Question: I have a query that shows the amount of shipments per hour, per carrier. I have it cased by hour, but it is showing zero's until the previous hour is complete before reporting data for next hour. Essentially, would like to read left to right, and have NULL if carrier didn't have shipment during that hour.
Code:
'''
select router_destination_code,
count(case when to_char(app_last_updated_date_utc, 'HH24') = '00' then router_destination_code else NULL end) as "Hour 1",
count(case when to_char(app_last_updated_date_utc, 'HH24') = '01' then router_destination_code else NULL end) as "Hour 2",
count(case when to_char(app_last_updated_date_utc, 'HH24') = '02' then router_destination_code else NULL end) as "Hour 3",
count(case when to_char(app_last_updated_date_utc, 'HH24') = '03' then router_destination_code else NULL end) as "Hour 4",
count(case when to_char(app_last_updated_date_utc, 'HH24') = '04' then router_destination_code else NULL end) as "Hour 5",
count(case when to_char(app_last_updated_date_utc, 'HH24') = '05' then router_destination_code else NULL end) as "Hour 6"
from booker.routing_container_history
where
app_last_updated_by_module in ('ManualSlam', 'slam')
and app_last_updated_date_utc between 'dec/07/2013 00:00:00' and 'dec/14/2013 00:00:00'
group by
router_destination_code,
case when to_char(app_last_updated_date_utc, 'HH24') = '00' then router_destination_code else NULL end,
case when to_char(app_last_updated_date_utc, 'HH24') = '01' then router_destination_code else NULL end,
case when to_char(app_last_updated_date_utc, 'HH24') = '02' then router_destination_code else NULL end,
case when to_char(app_last_updated_date_utc, 'HH24') = '03' then router_destination_code else NULL end,
case when to_char(app_last_updated_date_utc, 'HH24') = '04' then router_destination_code else NULL end,
case when to_char(app_last_updated_date_utc, 'HH24') = '05' then router_destination_code else NULL end
order by
case when to_char(app_last_updated_date_utc, 'HH24') = '00' then router_destination_code else NULL end,
case when to_char(app_last_updated_date_utc, 'HH24') = '01' then router_destination_code else NULL end,
case when to_char(app_last_updated_date_utc, 'HH24') = '02' then router_destination_code else NULL end,
case when to_char(app_last_updated_date_utc, 'HH24') = '03' then router_destination_code else NULL end,
case when to_char(app_last_updated_date_utc, 'HH24') = '04' then router_destination_code else NULL end,
case when to_char(app_last_updated_date_utc, 'HH24') = '05' then router_destination_code else NULL end,
count(Router_Destination_code) desc;
'''
Output:

'''
select router_destination_code,
sum(case when to_char(app_last_updated_date_utc, 'HH24') = '00' then 1 end) as "Hour 1",
sum(case when to_char(app_last_updated_date_utc, 'HH24') = '01' then 2 end) as "Hour 2",
sum(case when to_char(app_last_updated_date_utc, 'HH24') = '02' then 3 end) as "Hour 3",
sum(case when to_char(app_last_updated_date_utc, 'HH24') = '03' then 4 end) as "Hour 4",
sum(case when to_char(app_last_updated_date_utc, 'HH24') = '04' then 5 end) as "Hour 5",
sum(case when to_char(app_last_updated_date_utc, 'HH24') = '05' then 6 end) as "Hour 6"
from booker.routing_container_history
where
app_last_updated_by_module in ('ManualSlam', 'slam')
and app_last_updated_date_utc between 'dec/07/2013 00:00:00' and 'dec/14/2013 00:00:00'
group by
router_destination_code,
case when to_char(app_last_updated_date_utc, 'HH24') = '00' then 1 end,
case when to_char(app_last_updated_date_utc, 'HH24') = '01' then 2 end,
case when to_char(app_last_updated_date_utc, 'HH24') = '02' then 3 end,
case when to_char(app_last_updated_date_utc, 'HH24') = '03' then 4 end,
case when to_char(app_last_updated_date_utc, 'HH24') = '04' then 5 end,
case when to_char(app_last_updated_date_utc, 'HH24') = '05' then 6 end
order by
case when to_char(app_last_updated_date_utc, 'HH24') = '00' then 1 end,
case when to_char(app_last_updated_date_utc, 'HH24') = '01' then 2 end,
case when to_char(app_last_updated_date_utc, 'HH24') = '02' then 3 end,
case when to_char(app_last_updated_date_utc, 'HH24') = '03' then 4 end,
case when to_char(app_last_updated_date_utc, 'HH24') = '04' then 5 end,
case when to_char(app_last_updated_date_utc, 'HH24') = '05' then 6 end,
count(Router_Destination_code) desc;
'''
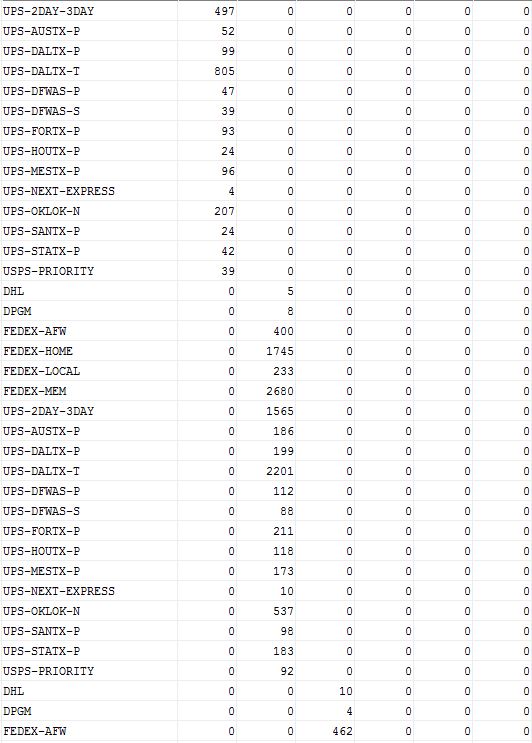
Answer: Instead of using 'count(. . .)' use 'sum(. . .)', as in:
'''
sum(case when to_char(app_last_updated_date_utc, 'HH24') = '00'
then 1 end) as "Hour 1"
'''
EDIT:
Just to be clear, the query should be:
'''
select router_destination_code,
sum(case when to_char(app_last_updated_date_utc, 'HH24') = '00' then 1 end) as "Hour 1",
sum(case when to_char(app_last_updated_date_utc, 'HH24') = '01' then 1 end) as "Hour 2",
sum(case when to_char(app_last_updated_date_utc, 'HH24') = '02' then 1 end) as "Hour 3",
sum(case when to_char(app_last_updated_date_utc, 'HH24') = '03' then 1 end) as "Hour 4",
sum(case when to_char(app_last_updated_date_utc, 'HH24') = '04' then 1 end) as "Hour 5",
sum(case when to_char(app_last_updated_date_utc, 'HH24') = '05' then 1 end) as "Hour 6"
from booker.routing_container_history
where app_last_updated_by_module in ('ManualSlam', 'slam') and
app_last_updated_date_utc between 'dec/07/2013 00:00:00' and 'dec/14/2013 00:00:00'
group by router_destination_code
order by sum(case when to_char(app_last_updated_date_utc, 'HH24') = '00' then 1 end),
sum(case when to_char(app_last_updated_date_utc, 'HH24') = '01' then 1 end),
sum(case when to_char(app_last_updated_date_utc, 'HH24') = '02' then 1 end),
sum(case when to_char(app_last_updated_date_utc, 'HH24') = '03' then 1 end),
sum(case when to_char(app_last_updated_date_utc, 'HH24') = '04' then 1 end),
sum(case when to_char(app_last_updated_date_utc, 'HH24') = '05' then 1 end),
count(Router_Destination_code) desc;
'''